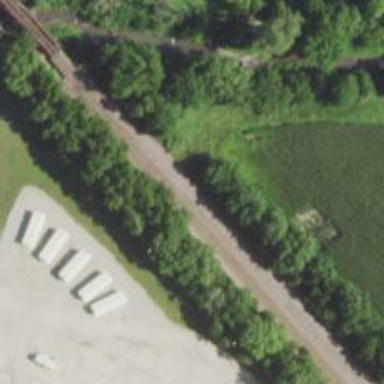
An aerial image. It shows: Railway siding with rails.